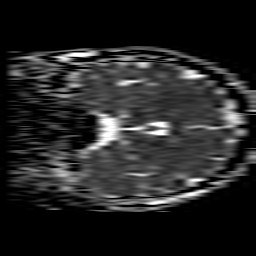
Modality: ADC
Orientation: coronal
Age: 34
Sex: female
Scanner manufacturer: philips
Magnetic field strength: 1.5 T
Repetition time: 3.684 s
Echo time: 0.09411 s